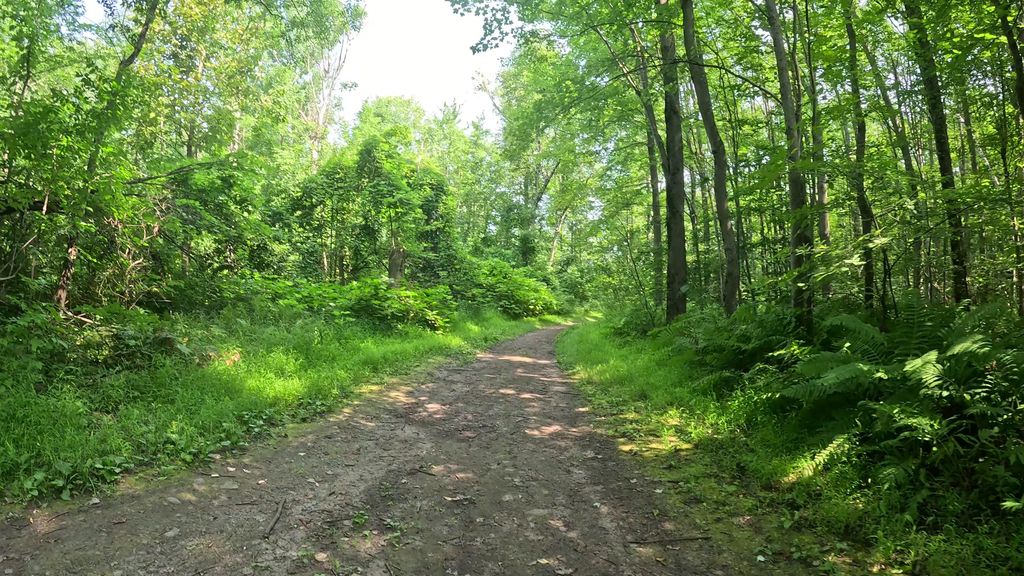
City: ottawa-gatineau